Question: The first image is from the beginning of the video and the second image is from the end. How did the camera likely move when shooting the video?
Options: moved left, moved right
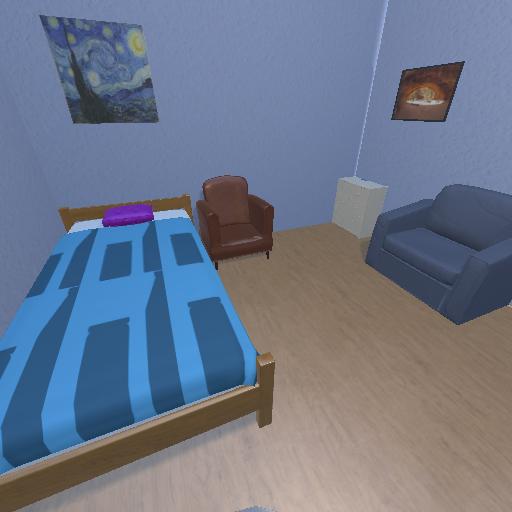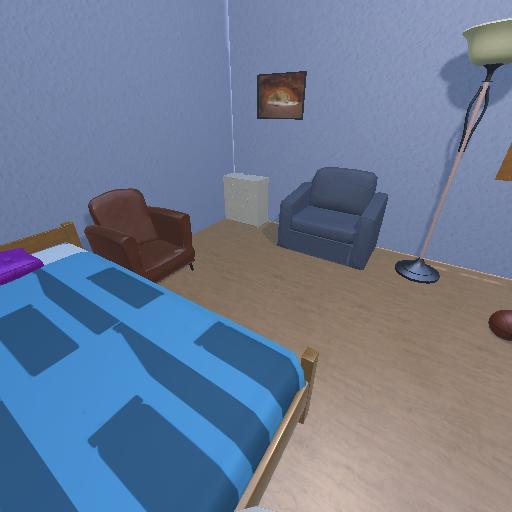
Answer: moved left